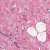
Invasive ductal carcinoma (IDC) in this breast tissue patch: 0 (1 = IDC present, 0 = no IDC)